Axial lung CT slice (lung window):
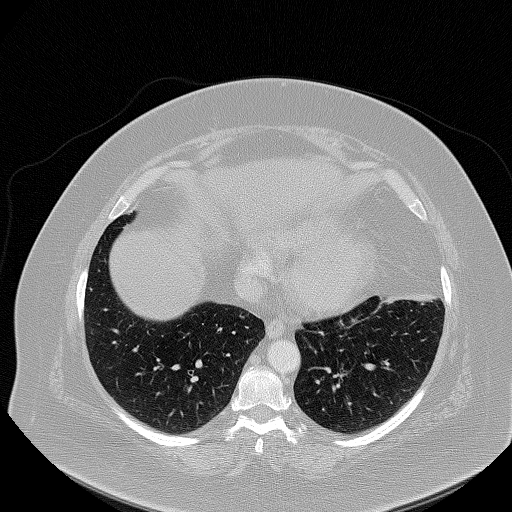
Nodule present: no